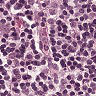
Metastatic tissue present: yes